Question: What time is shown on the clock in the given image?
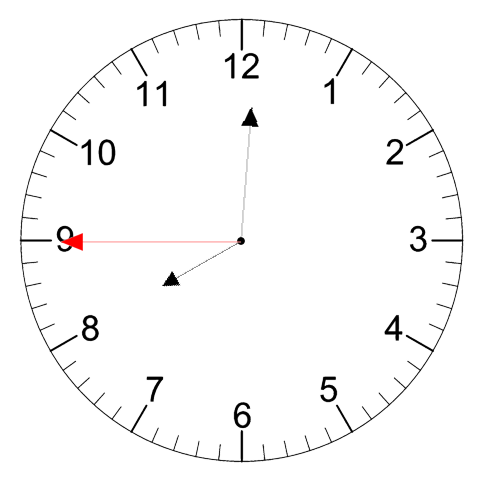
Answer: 08:00:45